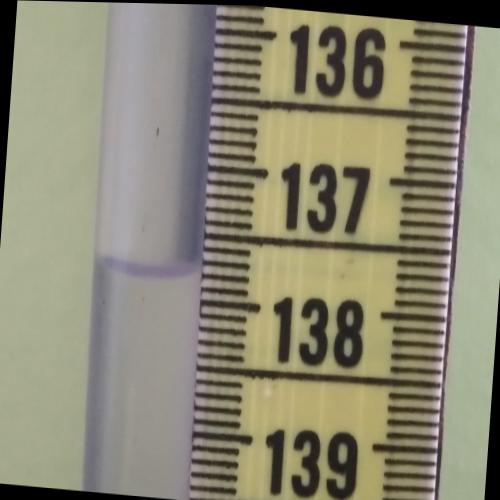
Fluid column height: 137.8 cm